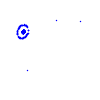
Particle: electron